Field crop: tomato
Growth stage: 1
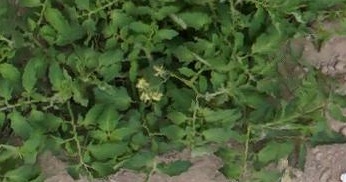
Species: tomato